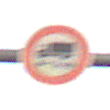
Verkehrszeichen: TatsaechlicheLaenge
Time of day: SunriseSunset
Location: Outdoor (Nature)
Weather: PartlyCloudy
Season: NotSpecified
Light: Natural